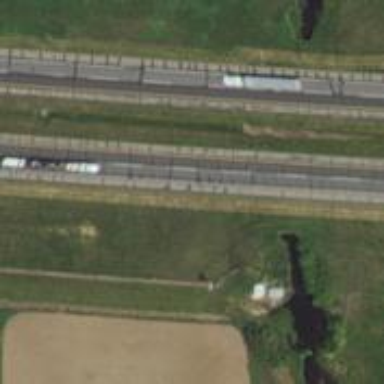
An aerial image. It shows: Asphalt motorway.